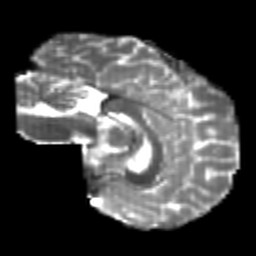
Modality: T2w
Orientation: sagittal
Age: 20
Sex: female
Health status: healthy
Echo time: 0.074 s